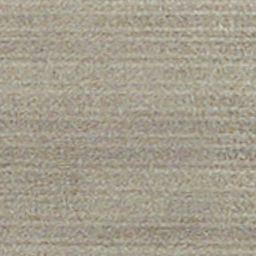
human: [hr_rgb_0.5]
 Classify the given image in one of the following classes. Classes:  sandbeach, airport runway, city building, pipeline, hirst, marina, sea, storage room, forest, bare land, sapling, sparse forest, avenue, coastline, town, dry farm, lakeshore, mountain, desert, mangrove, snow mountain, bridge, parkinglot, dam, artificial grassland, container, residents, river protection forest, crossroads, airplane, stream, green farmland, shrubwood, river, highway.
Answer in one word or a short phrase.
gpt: dry farm